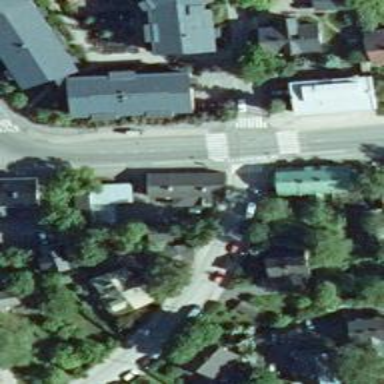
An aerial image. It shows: Marked crossing on footway.